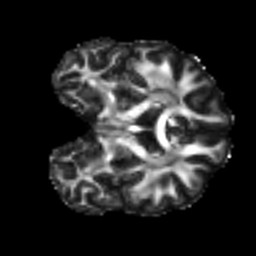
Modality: FA
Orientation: coronal
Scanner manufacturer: siemens
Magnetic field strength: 3 T
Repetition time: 4 s
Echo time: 0.0594 s